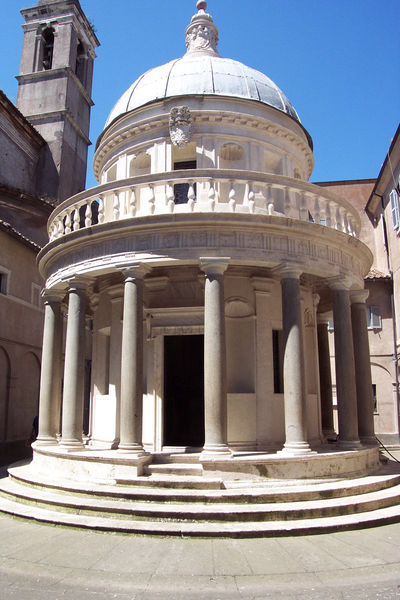
Titel: Tempietto bei S. Pietro in Montorio
Künstler: Donato Bramante
Standort: Rom, S. Pietro in Montorio, Tempietto (EU - I - Latium)
Schlagwörter: blau, himmel, kirchturm, stadt, bunt, fenster, laterne, marmor, säule, säulen, tür, weiss, dach, gebäude, architektur, barock, stein, kirche, boden, renaissance, rund, turm, balkon, fassade, türe, platz, empore, kuppel, treppe, metall, geländer, stufe, stufen, tor, foto, eingang, treppenstufen, arkade, umgang, balustrade, rom, portal, wappen, glocke, treppenstufe, blech, aufzug, campanile, kassettierung, rotunde, rundbau, zentalbau, balustarde, kappelle, bernini, metalldach, nrundbau, umalufend, stadt rotunde säulen himmel platz marmor